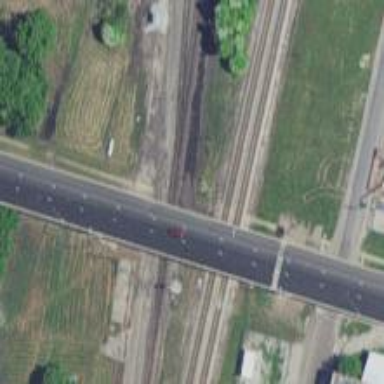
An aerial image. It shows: Junction on the railway.